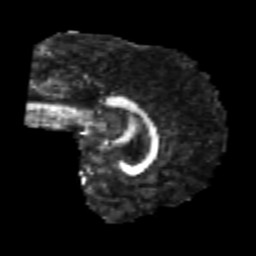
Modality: FA
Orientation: sagittal
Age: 22
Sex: male
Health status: healthy
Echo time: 0.074 s